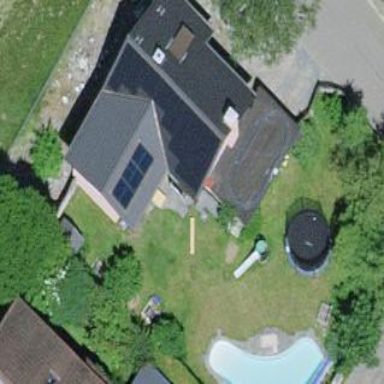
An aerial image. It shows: Gabled roof house.